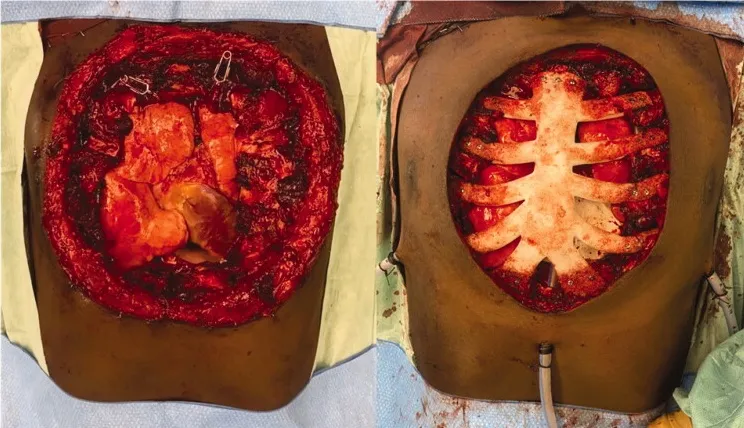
Intraoperative views after tumor removal (left) and after sternal reconstruction with a StarPore. Custom-made prostheses.
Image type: medical_photograph (other_medical_photograph)